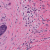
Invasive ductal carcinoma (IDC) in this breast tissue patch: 0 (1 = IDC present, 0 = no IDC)